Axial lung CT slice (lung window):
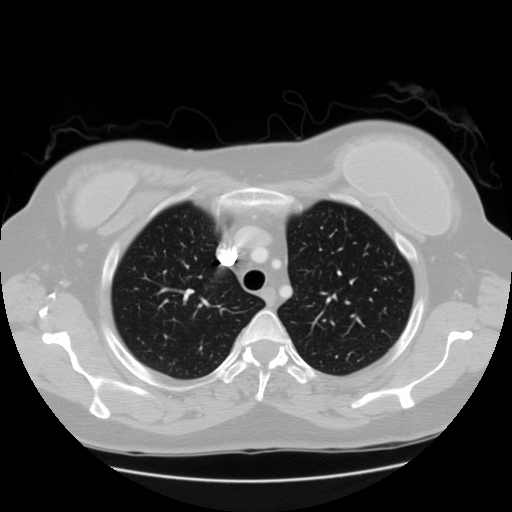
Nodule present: no